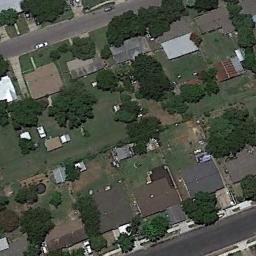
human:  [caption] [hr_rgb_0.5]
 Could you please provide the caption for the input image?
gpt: Lots of buildings are in medium residential area .

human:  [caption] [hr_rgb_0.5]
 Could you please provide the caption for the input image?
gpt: The medium residential area has some neatly arranged houses and trees .

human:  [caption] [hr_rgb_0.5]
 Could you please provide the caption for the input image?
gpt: On the left of the house in the mid-sized residential area is a vacant lot .

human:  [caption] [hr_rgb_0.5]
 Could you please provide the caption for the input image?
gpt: The medium residential is on the grass next to some trees and road .

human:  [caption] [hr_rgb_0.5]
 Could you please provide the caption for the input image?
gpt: There are some buildings and green trees on the medium residential area .